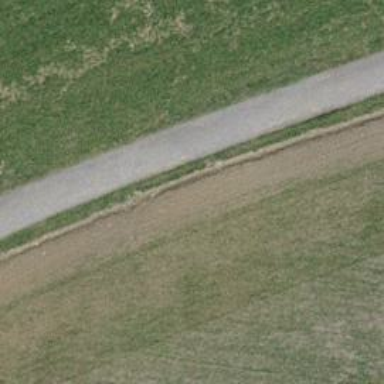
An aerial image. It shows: Compacted track road with grade1 tracktype.